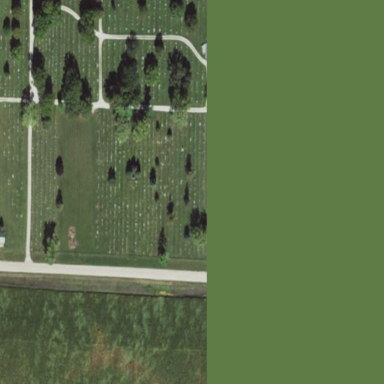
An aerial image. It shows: Cemetery.